Aerial crown-view tile of a tropical tree (Barro Colorado Island, Panama), acquired 20240813:
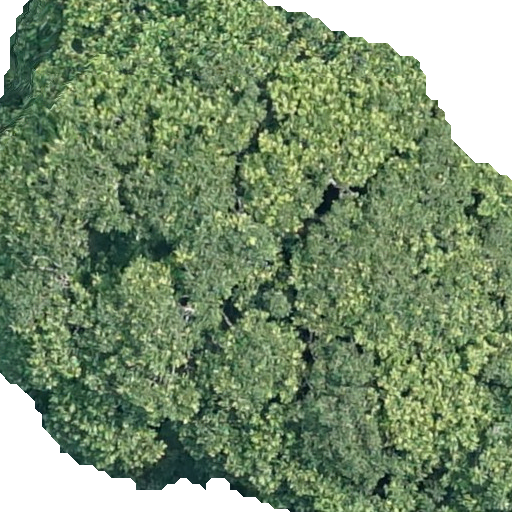
Species: Dipteryx oleifera
GBIF accepted scientific name: Dipteryx oleifera
Crown area: 418.158 m²